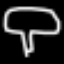
Label: mushroom